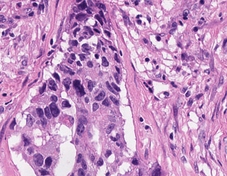
Tumor epithelial tissue: yes
Tumor-associated stroma tissue: yes
Normal tissue: no